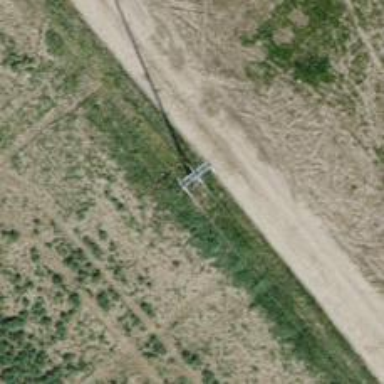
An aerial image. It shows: Power pole.